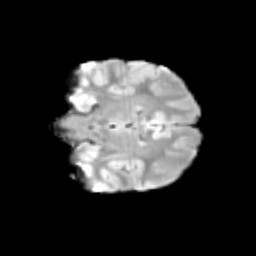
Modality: T2w
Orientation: coronal
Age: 10
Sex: male
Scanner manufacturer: siemens
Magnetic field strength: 3 T
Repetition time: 3.8 s
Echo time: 0.07 s